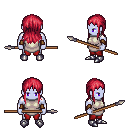
a pixel art fantasy rpg character, male body template, dark elf, purple skin, white tunic, red pants, ruby red unkempt hairstyle, leather bracers, metal boots, spear, four views (front, back, left, right), 2x2 character sprite sheet, small pixel art, hard edges, no anti-aliasing